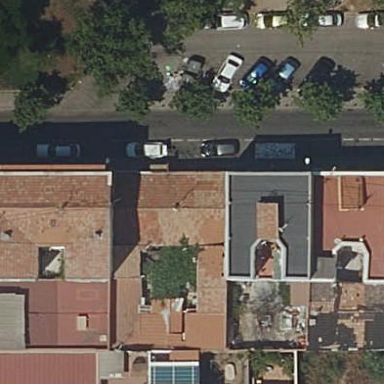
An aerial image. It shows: View of apartment building.